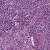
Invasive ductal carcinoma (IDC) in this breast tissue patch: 1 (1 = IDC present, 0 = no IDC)